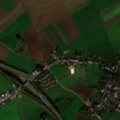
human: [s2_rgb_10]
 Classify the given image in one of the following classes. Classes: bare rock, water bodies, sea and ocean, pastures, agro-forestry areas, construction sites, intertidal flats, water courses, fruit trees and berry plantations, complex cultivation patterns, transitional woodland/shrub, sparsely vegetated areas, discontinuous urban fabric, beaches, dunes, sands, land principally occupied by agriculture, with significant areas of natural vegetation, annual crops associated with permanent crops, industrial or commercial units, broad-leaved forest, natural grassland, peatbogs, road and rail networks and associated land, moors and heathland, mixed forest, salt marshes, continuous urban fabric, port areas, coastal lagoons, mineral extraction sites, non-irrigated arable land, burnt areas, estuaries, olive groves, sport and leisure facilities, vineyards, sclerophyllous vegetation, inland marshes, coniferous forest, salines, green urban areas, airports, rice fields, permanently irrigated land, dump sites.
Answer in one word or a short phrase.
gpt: discontinuous urban fabric, non-irrigated arable land, complex cultivation patterns